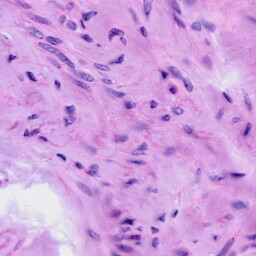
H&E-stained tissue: Cervix